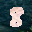
Label: 8